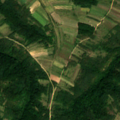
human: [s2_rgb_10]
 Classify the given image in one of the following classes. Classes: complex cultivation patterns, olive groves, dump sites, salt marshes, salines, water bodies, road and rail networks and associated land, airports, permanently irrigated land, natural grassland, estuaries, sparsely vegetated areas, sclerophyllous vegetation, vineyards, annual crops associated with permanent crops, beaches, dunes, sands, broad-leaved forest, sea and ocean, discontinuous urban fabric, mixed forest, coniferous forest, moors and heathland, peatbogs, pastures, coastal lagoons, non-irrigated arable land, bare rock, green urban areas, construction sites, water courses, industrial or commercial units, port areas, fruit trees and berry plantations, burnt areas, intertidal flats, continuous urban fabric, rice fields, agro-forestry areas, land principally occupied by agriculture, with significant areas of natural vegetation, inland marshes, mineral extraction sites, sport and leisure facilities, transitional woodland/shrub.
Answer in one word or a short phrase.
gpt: pastures, complex cultivation patterns, land principally occupied by agriculture, with significant areas of natural vegetation, broad-leaved forest, transitional woodland/shrub